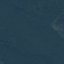
Label: Forest